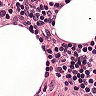
Metastatic tissue present: no